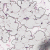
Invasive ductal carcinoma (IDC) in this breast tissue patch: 0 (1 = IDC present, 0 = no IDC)